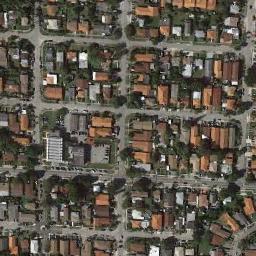
Label: residential